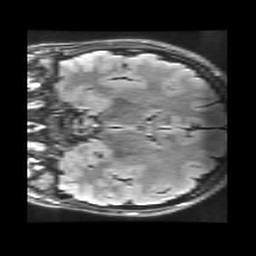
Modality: FLAIR
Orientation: coronal
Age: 21
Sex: female
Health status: healthy
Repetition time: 12 s
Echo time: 0.09782 s